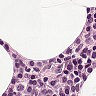
Metastatic tissue present: no